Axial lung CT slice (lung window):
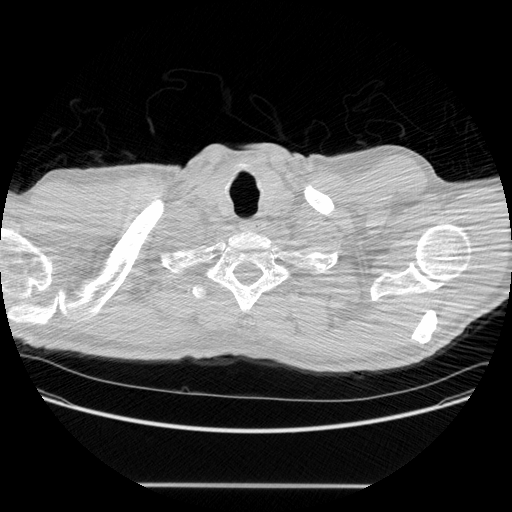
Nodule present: no